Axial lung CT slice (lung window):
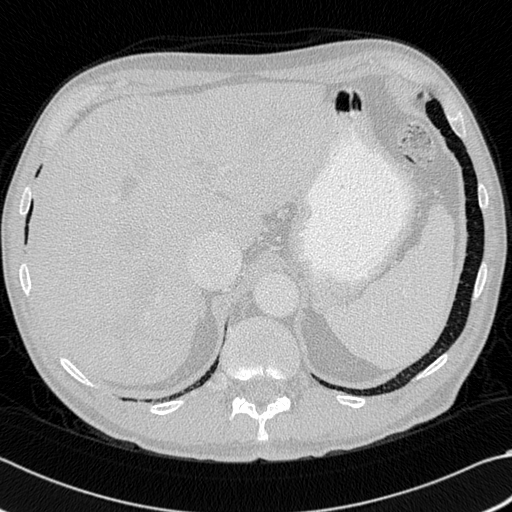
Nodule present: no